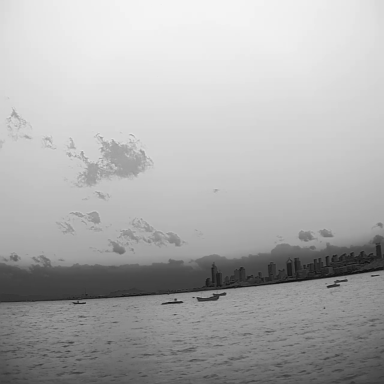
There are seven bulk_carriers in the infrared image.